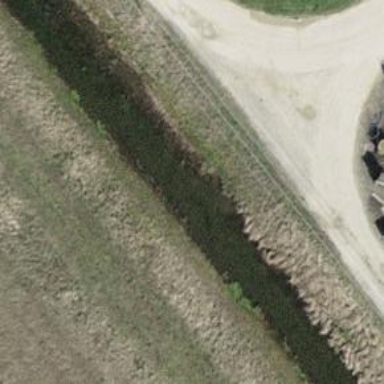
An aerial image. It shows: Ditch in the surroundings.